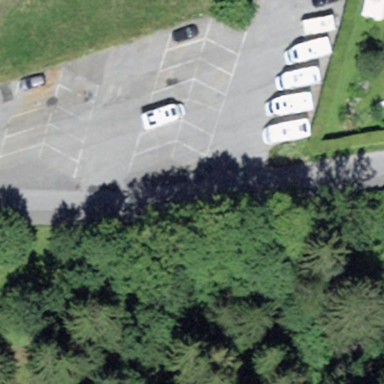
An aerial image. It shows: Parking area.